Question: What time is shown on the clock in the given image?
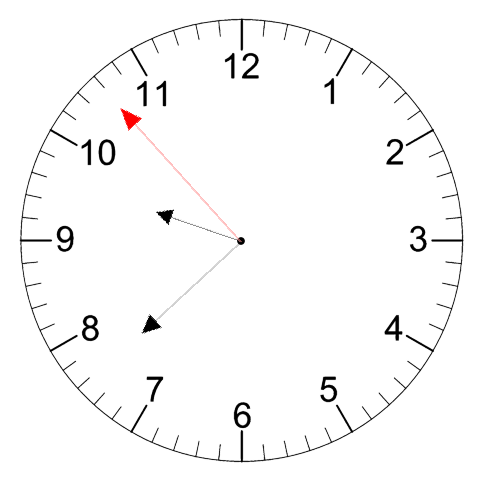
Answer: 09:37:53